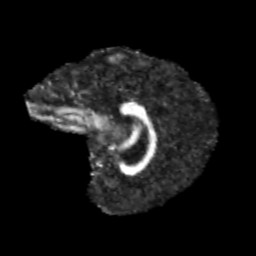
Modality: FA
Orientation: sagittal
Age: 13
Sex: male
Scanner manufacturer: siemens
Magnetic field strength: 3 T
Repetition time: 3.8 s
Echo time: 0.07 s